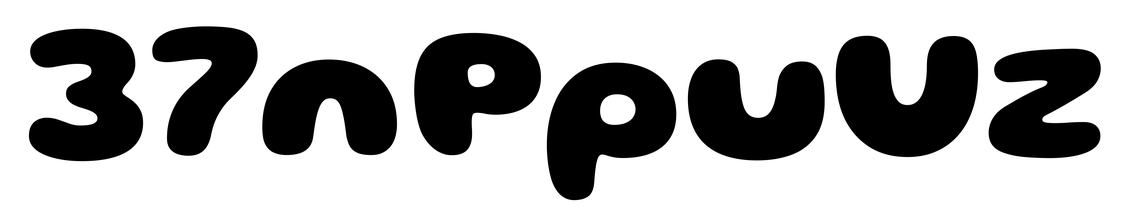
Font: Gluten_ExtraBold